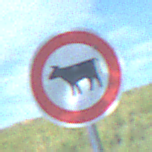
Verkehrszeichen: VerbotViehtrieb
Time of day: Night
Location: Outdoor (Nature)
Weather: PartlyCloudy
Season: NotSpecified
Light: Natural